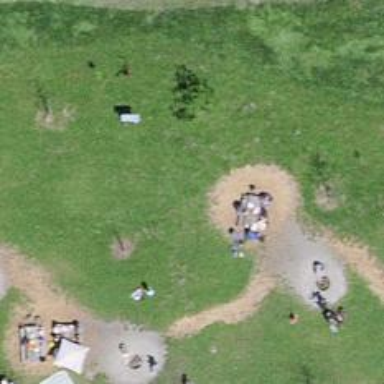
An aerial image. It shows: Picnic table located in leisure land area.